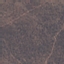
Land use / land cover class: HerbaceousVegetation